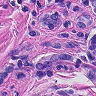
Metastatic tissue present: yes